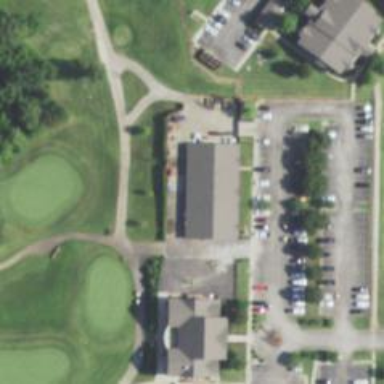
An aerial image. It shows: Service road designated as golf cart path.